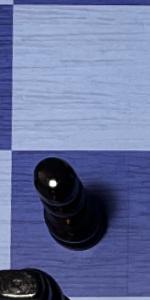
Label: Pawn_Black